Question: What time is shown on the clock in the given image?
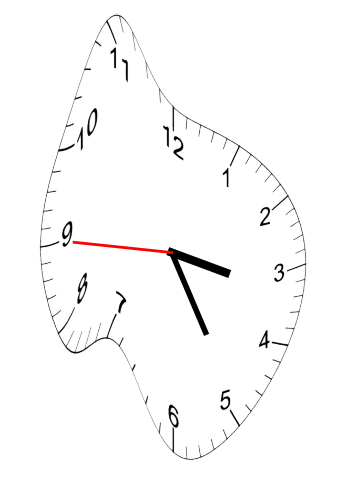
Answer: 03:24:45